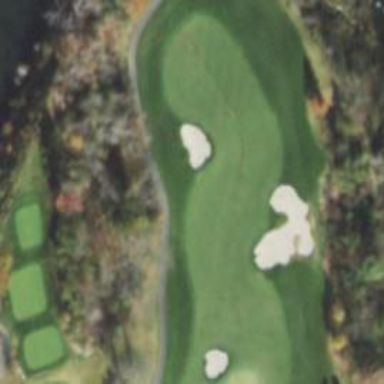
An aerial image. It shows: View of golf hole.